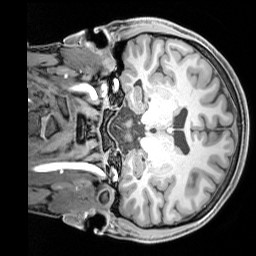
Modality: T1w
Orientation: coronal
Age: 23
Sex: male
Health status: healthy
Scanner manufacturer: siemens
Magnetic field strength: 3 T
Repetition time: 1.65 s
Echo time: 0.00182 s